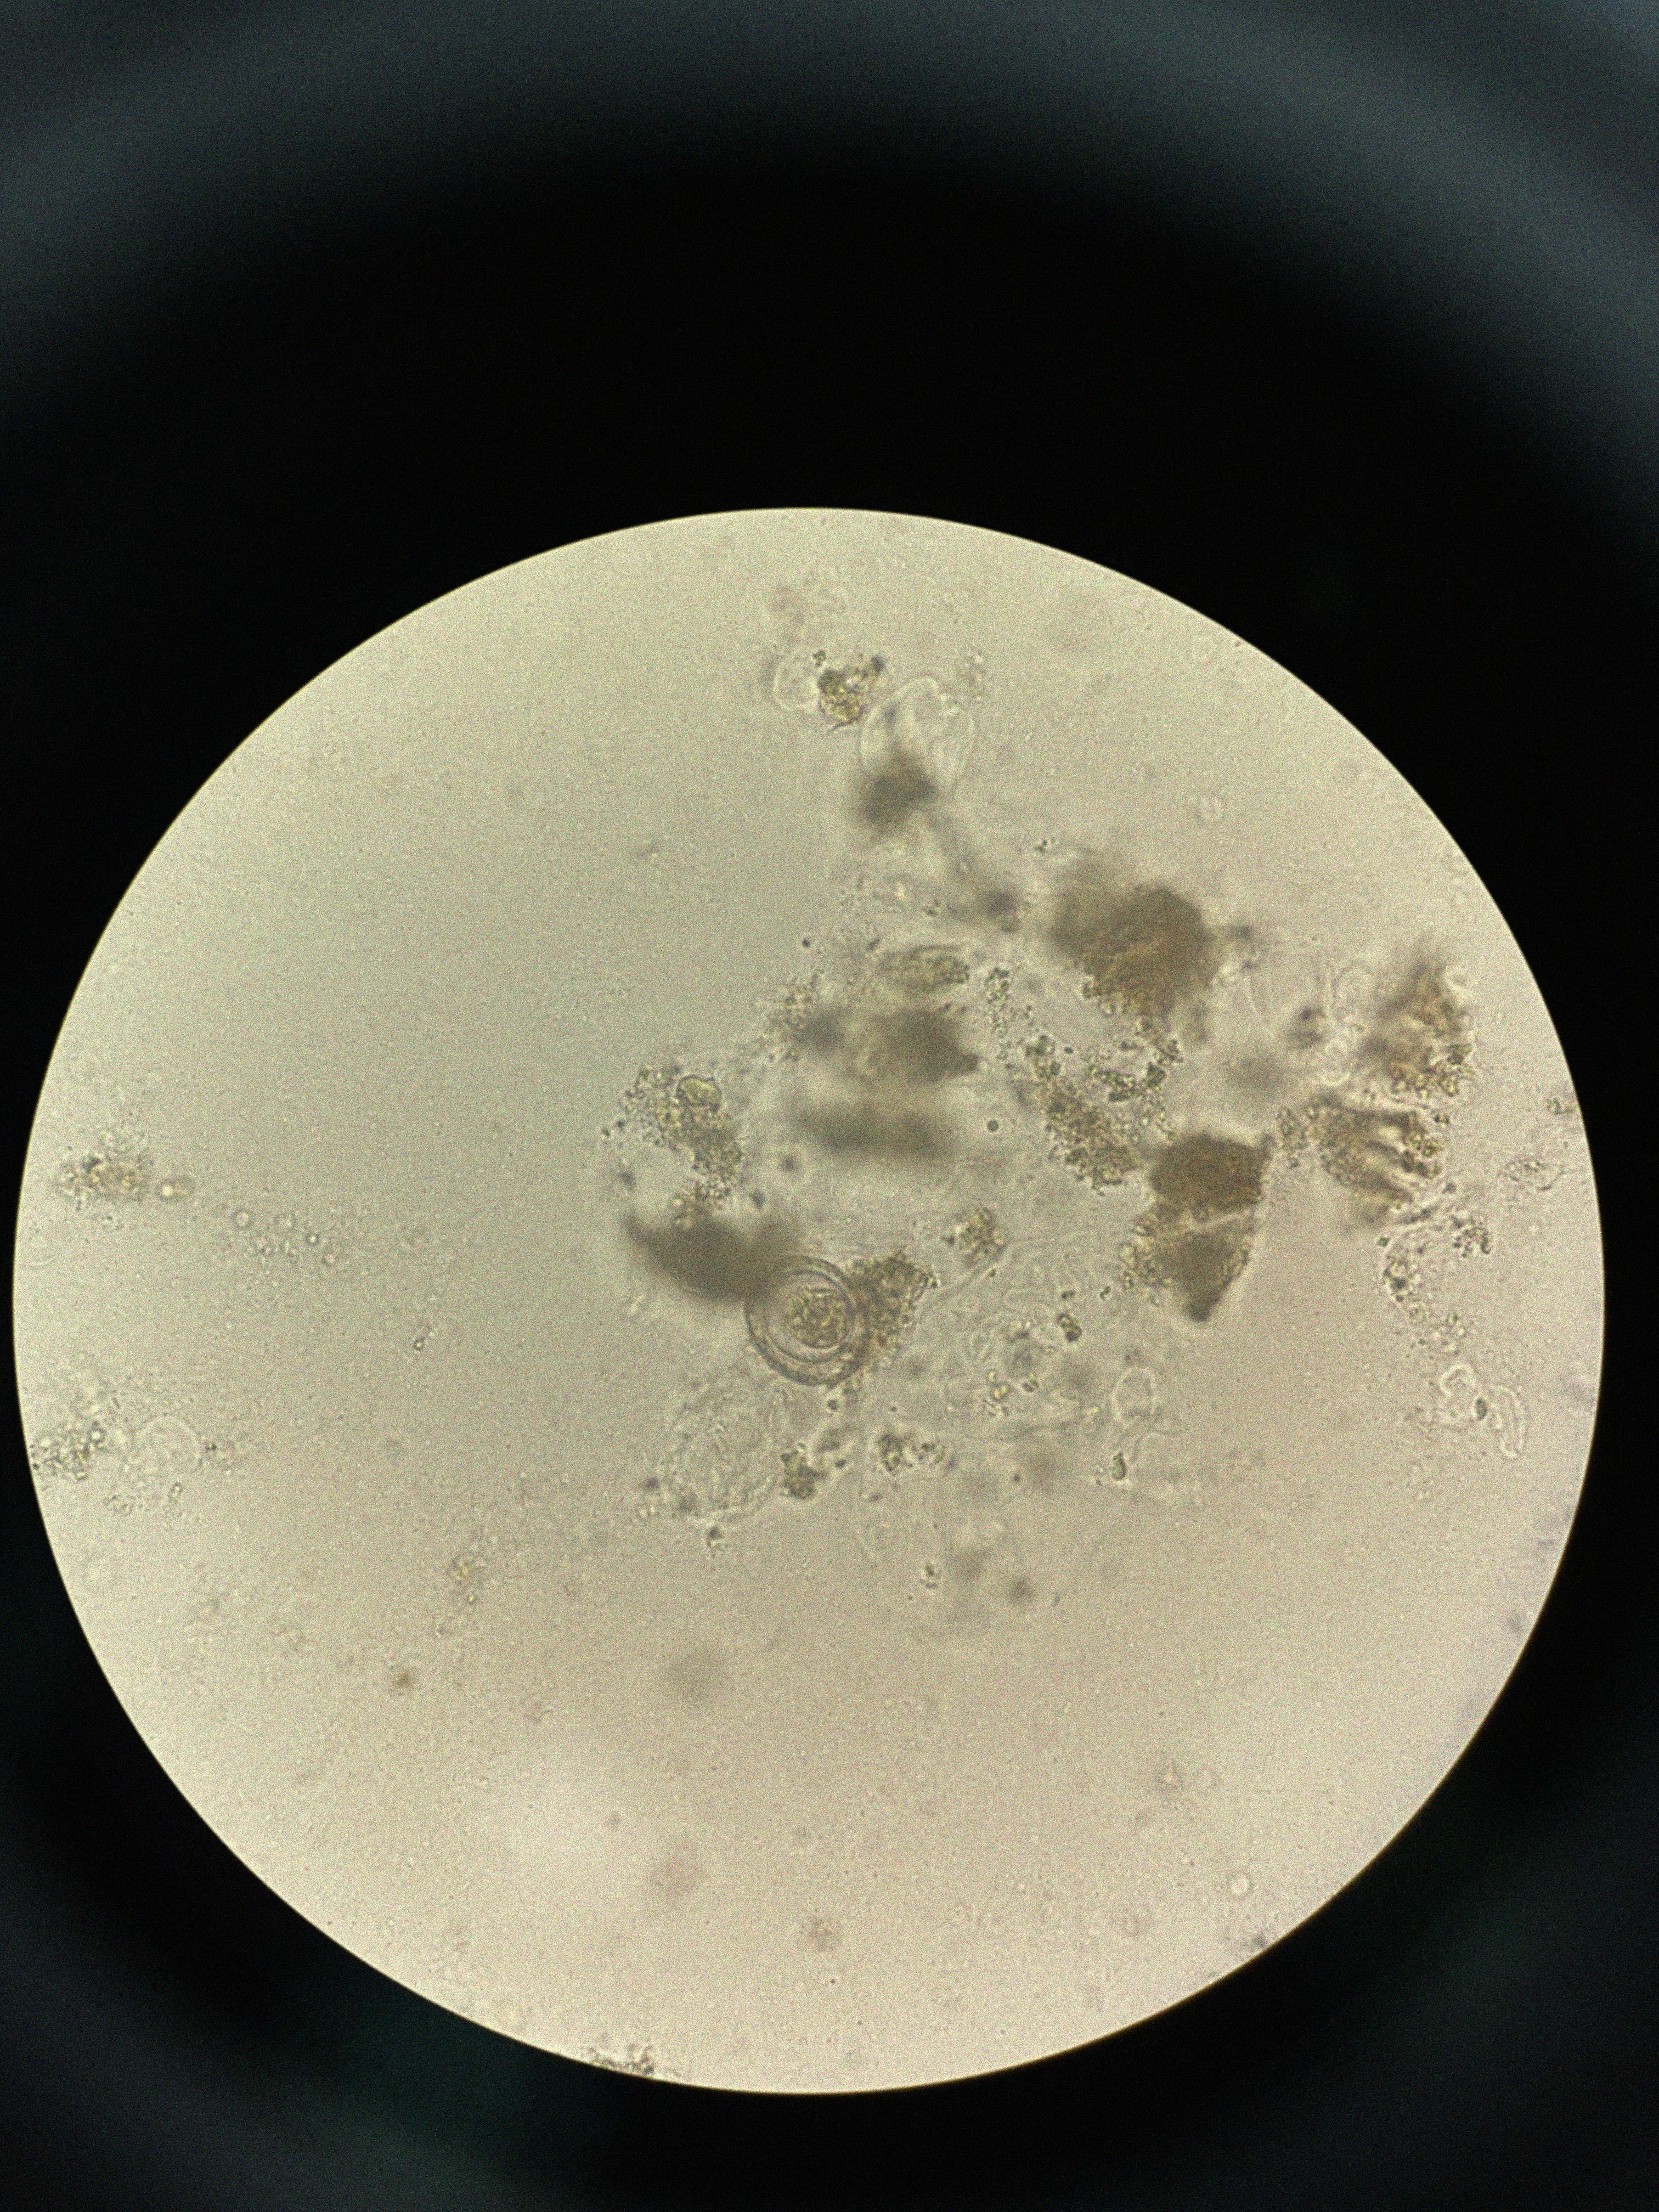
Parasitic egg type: Hymenolepis nana